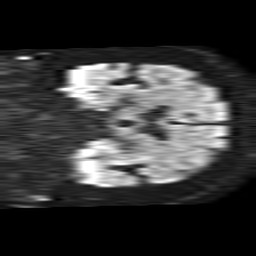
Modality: TRACE
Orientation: coronal
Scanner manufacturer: philips
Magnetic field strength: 1.5 T
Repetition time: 4.6 s
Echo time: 0.08631 s